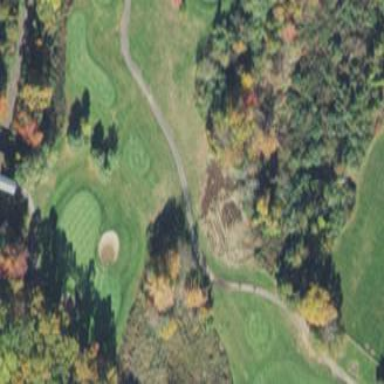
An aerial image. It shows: Water hazard on golf course. The hazard is natural water feature.